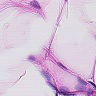
Metastatic tissue present: no